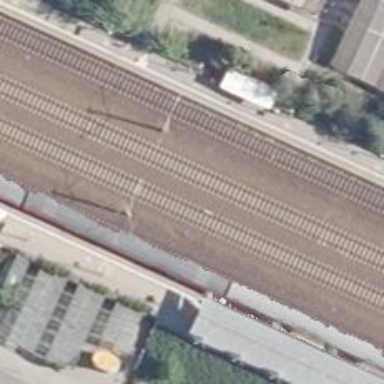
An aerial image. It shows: Railway station that also serves as public transport station.